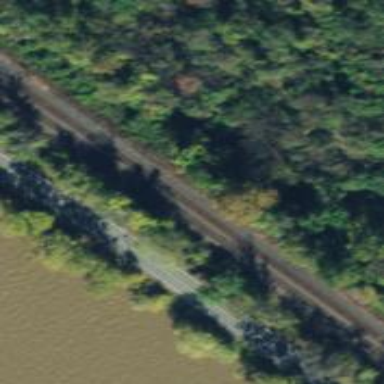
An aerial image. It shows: Railway siding for service.